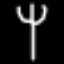
Label: fork